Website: home-depot
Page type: delivery-shipping
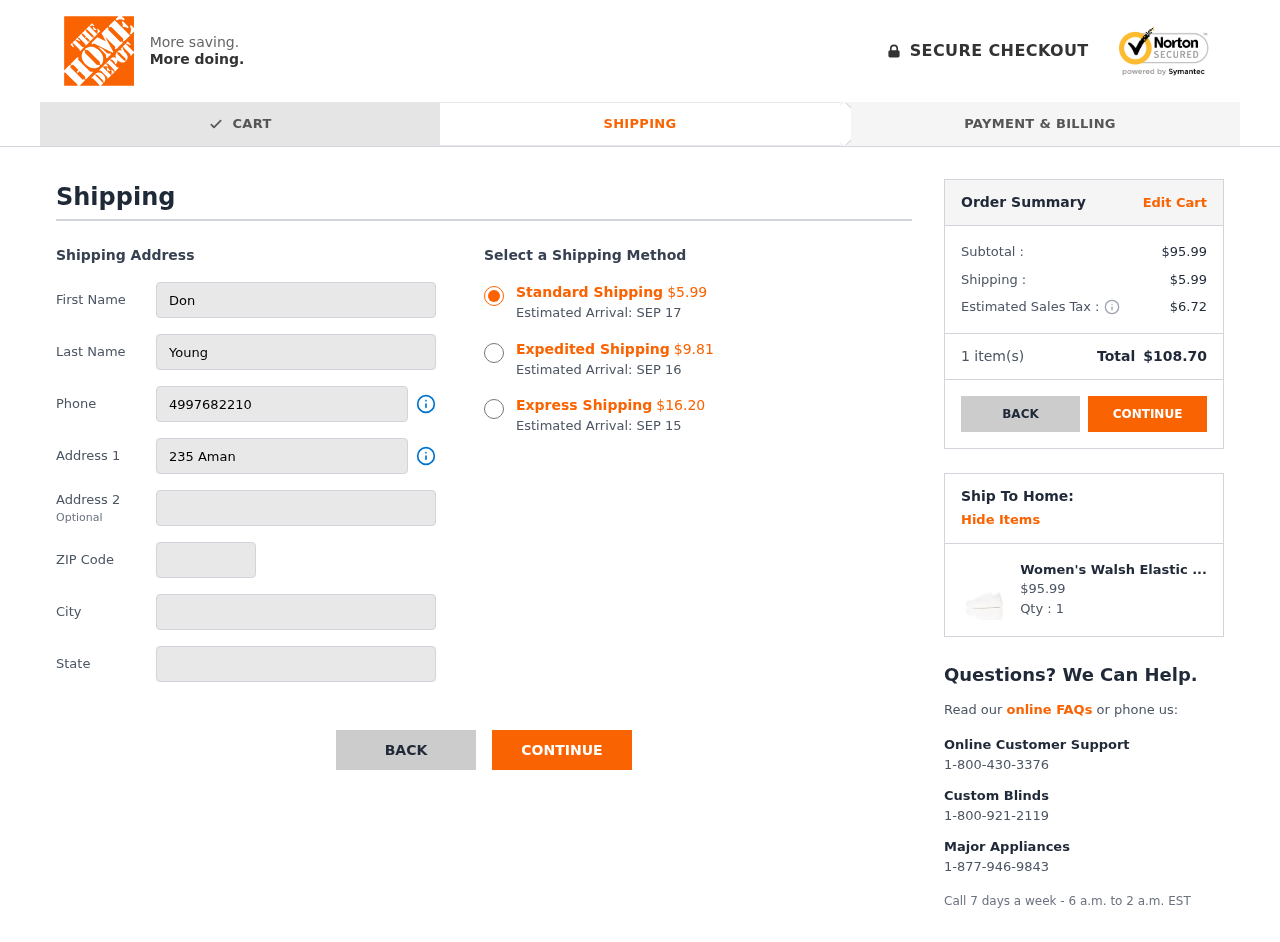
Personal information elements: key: PII_CITY
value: North Megan
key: PII_FIRSTNAME
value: Don
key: PII_LASTNAME
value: Young
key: PII_PHONE
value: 4997682210
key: PII_POSTCODE
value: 08089
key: PII_STATE
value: Wisconsin
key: PII_STREET
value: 235 Amanda Garden
Product elements: key: PRODUCT1_NAME
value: Women's Walsh Elastic Trainer White (White) 8 UK (41 EU)
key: PRODUCT1_PRICE
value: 95.99
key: PRODUCT1_QUANTITY
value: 1
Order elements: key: ORDER_SHIPPING_COST_STANDARD
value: $5.99
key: ORDER_DELIVERY_DATE
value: SEP 17
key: ORDER_SHIPPING_COST_EXPEDITED
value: $9.81
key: ORDER_DELIVERY_DATE_EXPEDITED
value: SEP 16
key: ORDER_SHIPPING_COST_EXPRESS
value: $16.20
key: ORDER_DELIVERY_DATE_EXPRESS
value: SEP 15
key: ORDER_SUBTOTAL
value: $95.99
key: ORDER_SHIPPING_COST
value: $5.99
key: ORDER_TAX
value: $6.72
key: ORDER_NUM_ITEMS
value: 1
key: ORDER_TOTAL
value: $108.70